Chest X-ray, AP view. Patient: 58 years old, sex F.
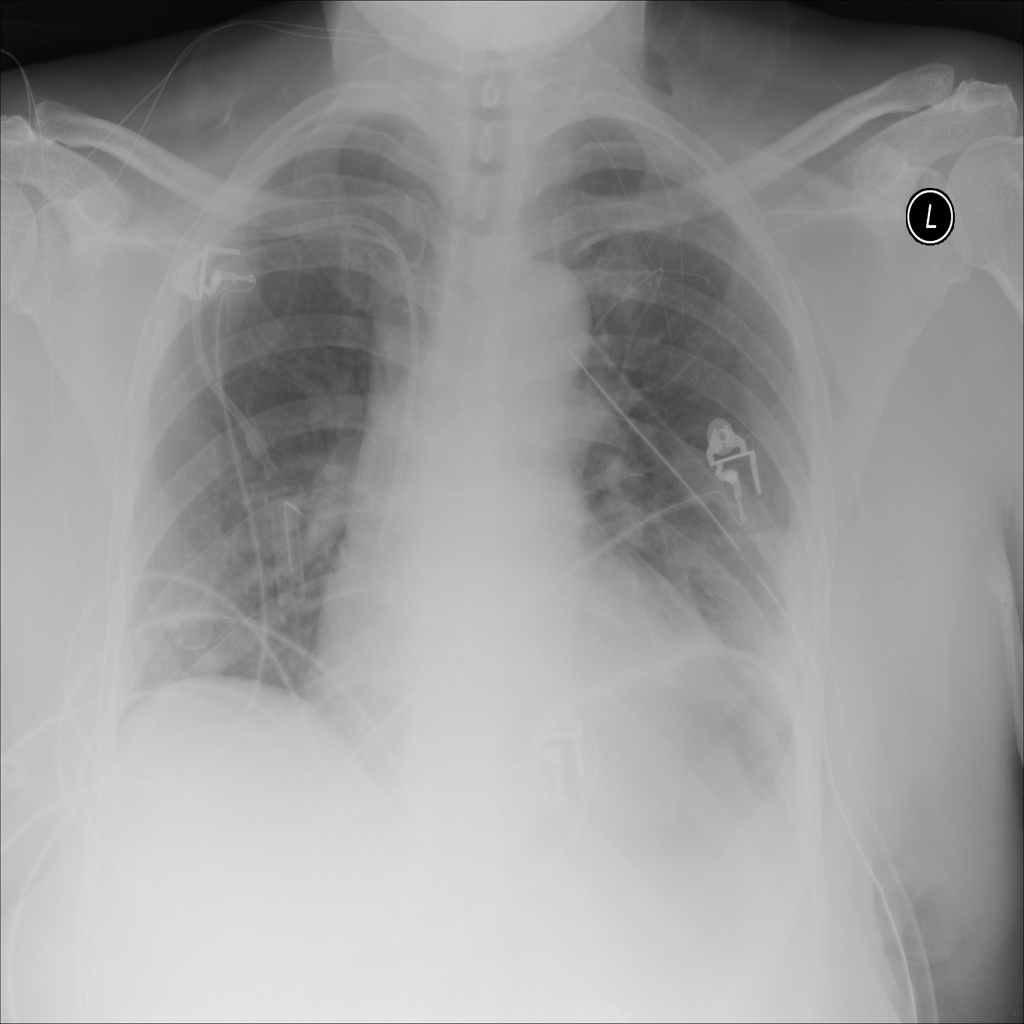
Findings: Atelectasis, Emphysema